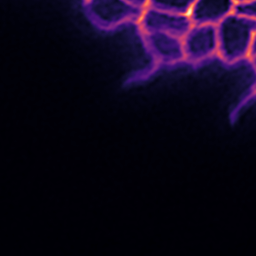
Label: Super-resolution ER image